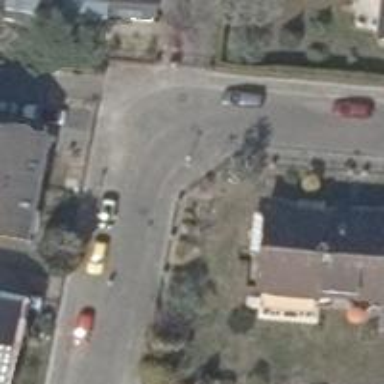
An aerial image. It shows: Residential road paved with concrete.